【题型】填空题　【知识点】解析几何　【难度】easy
已知 $F_1$、$F_2$ 是椭圆 $C: \frac{x^2}{25} + \frac{y^2}{16} = 1$ 的两个焦点，点 $M$ 在 $C$ 上，则 $|MF_1| \cdot |MF_2|$ 的最大值为$\underline{\quad\quad}$。
【解答】
\textbf{【答案】} $25$

\textbf{【分析】} 根据椭圆的定义结合基本不等式可求得结果。

\textbf{【详解】} 由 $\frac{x^2}{25} + \frac{y^2}{16} = 1$，得 $a = 5$，$b = 4$。

因为点 $M$ 在 $C$ 上，所以 $|MF_1| + |MF_2| = 2a = 10$。

所以 $10 = |MF_1| + |MF_2| \ge 2\sqrt{|MF_1| \cdot |MF_2|}$，

所以 $5 \ge \sqrt{|MF_1| \cdot |MF_2|}$，得 $25 \ge |MF_1| \cdot |MF_2|$，当且仅当 $|MF_1| = |MF_2| = 5$ 时取等号，

所以 $|MF_1| \cdot |MF_2|$ 的最大值为 $25$。

故答案为：$25$。

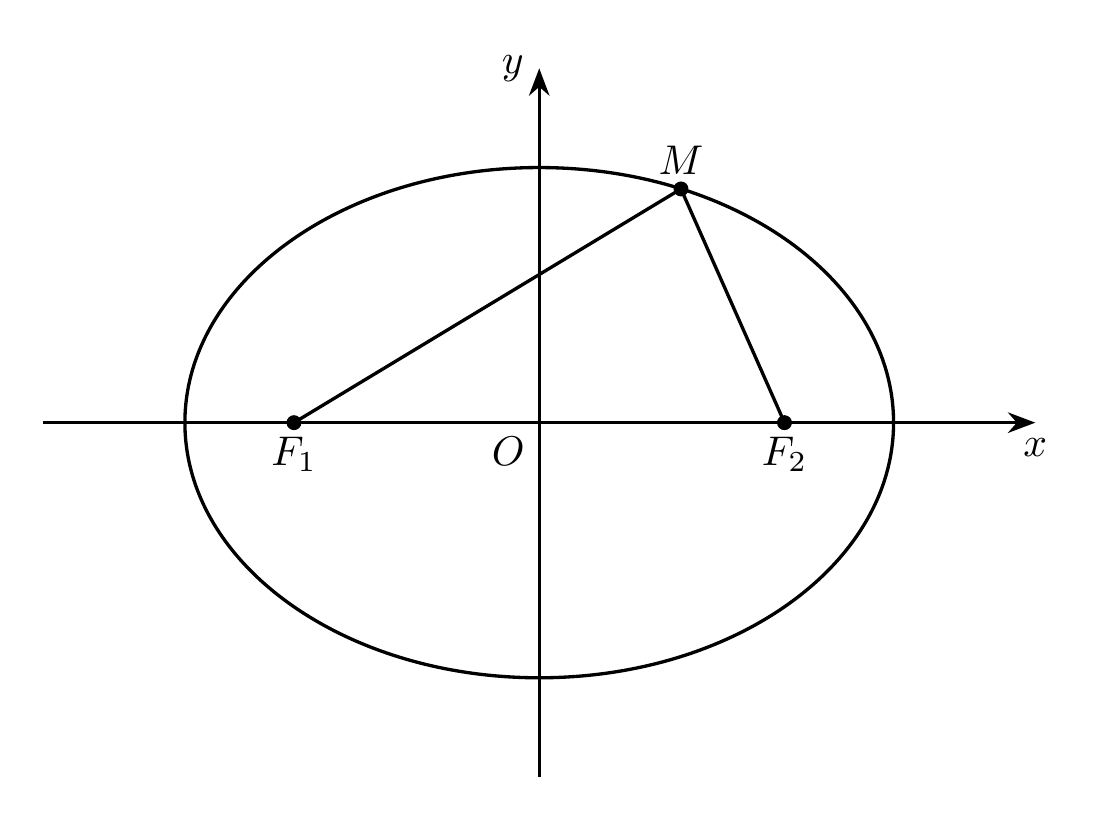